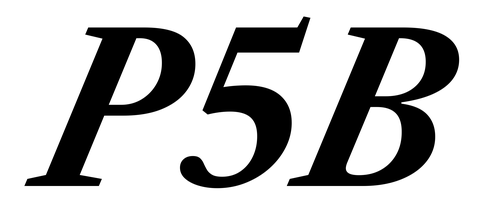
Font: LibreCaslonText-Italic_Bold_Italic